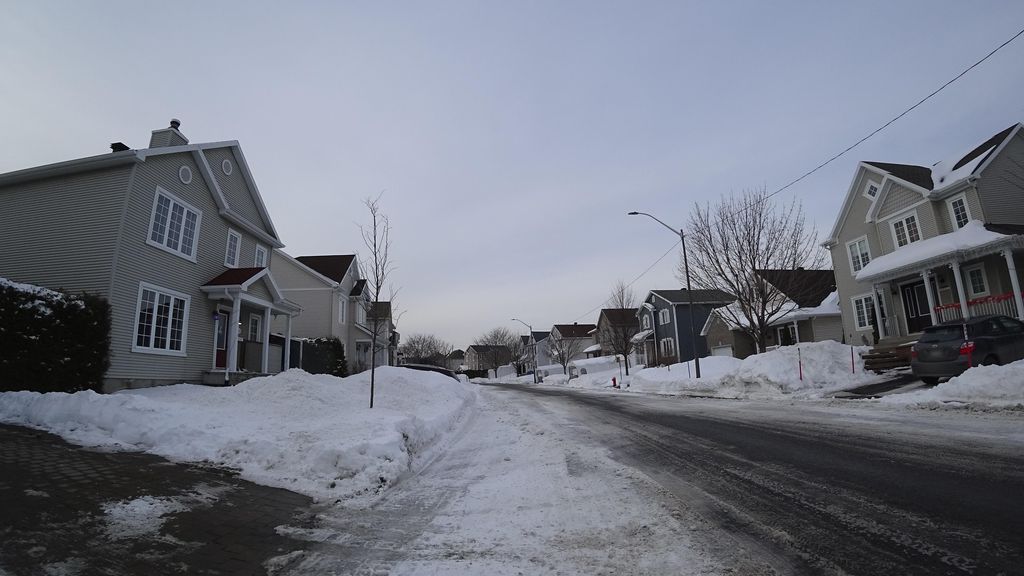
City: quebec_city